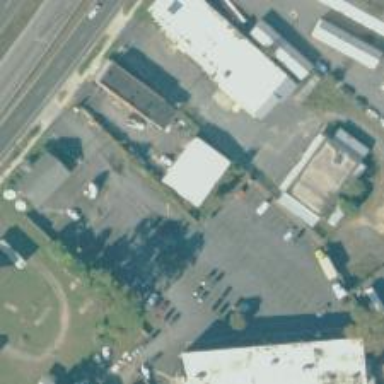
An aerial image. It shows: Car rental facility.